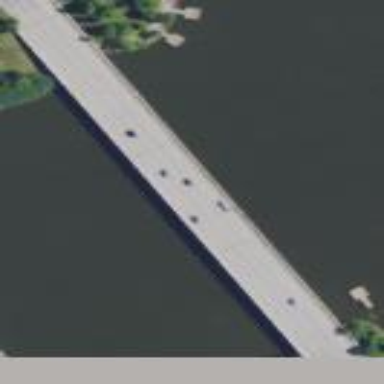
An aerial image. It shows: Man-made bridge.